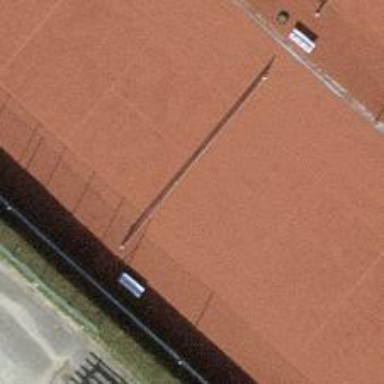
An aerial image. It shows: Tennis court on pitch.